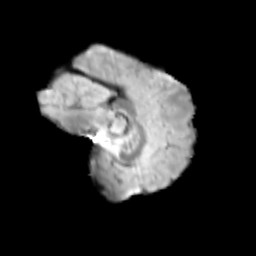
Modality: T2w
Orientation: sagittal
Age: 11
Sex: female
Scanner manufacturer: siemens
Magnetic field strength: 3 T
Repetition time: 3.8 s
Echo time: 0.07 s